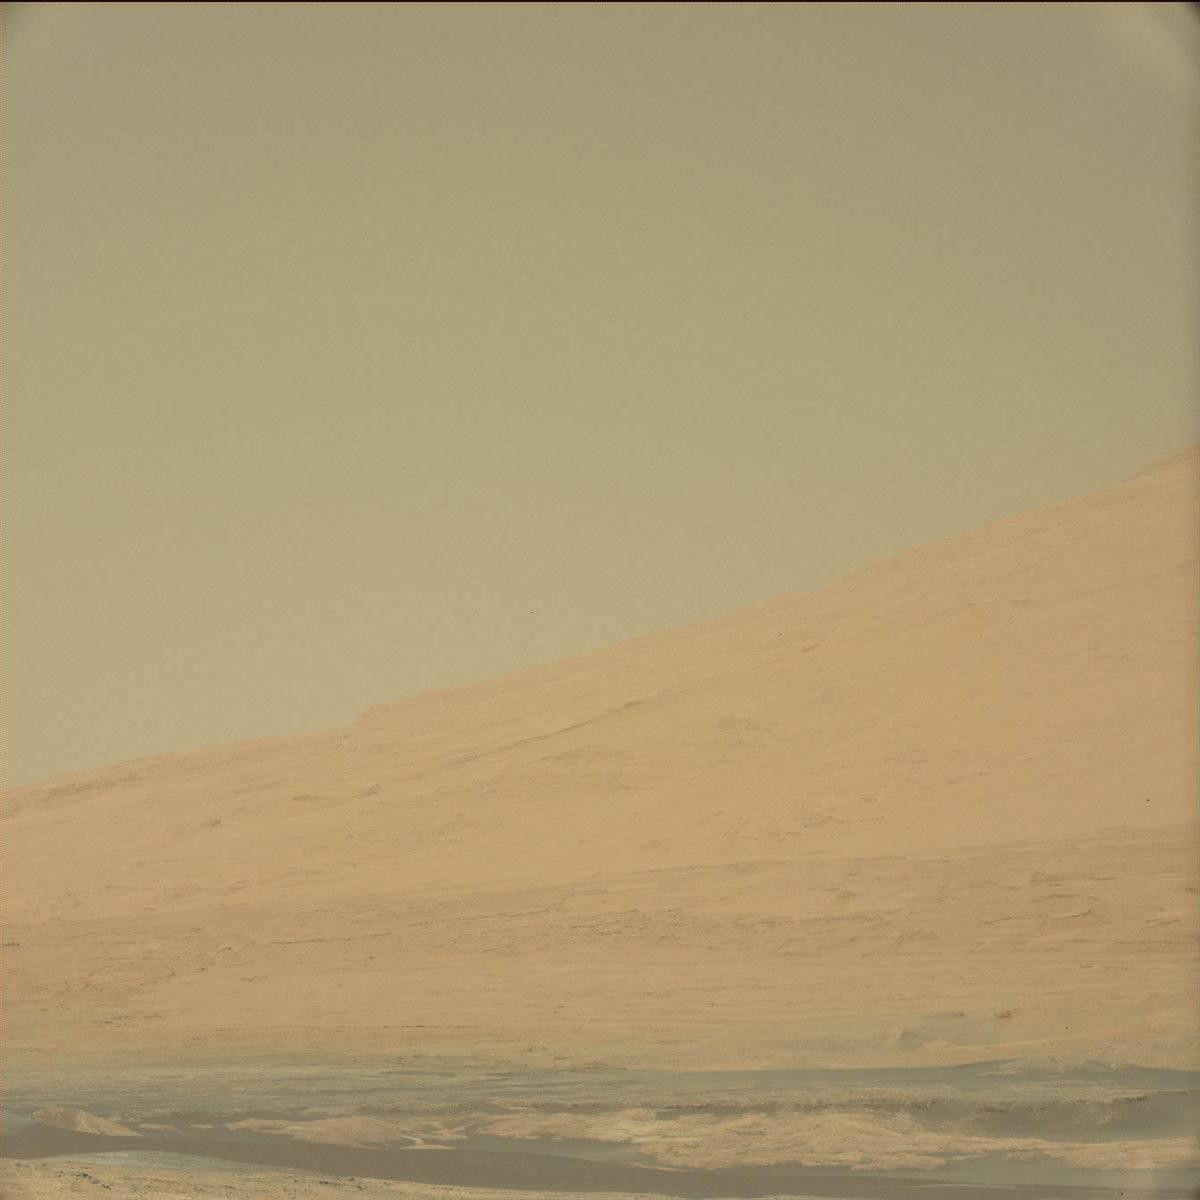
Terrain classes present: Ridge, Sand / Soil, Sky